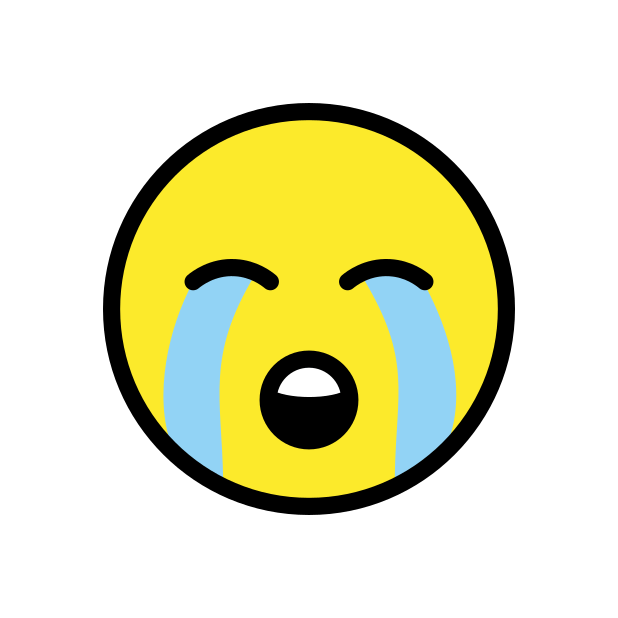
Emoji: 😭
Name: loudly crying face
Unicode: 0x1f62d